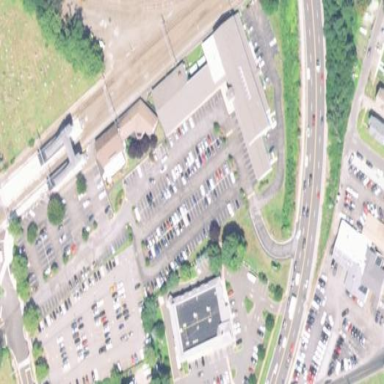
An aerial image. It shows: Commercial building.